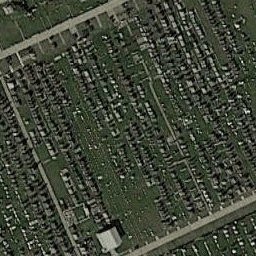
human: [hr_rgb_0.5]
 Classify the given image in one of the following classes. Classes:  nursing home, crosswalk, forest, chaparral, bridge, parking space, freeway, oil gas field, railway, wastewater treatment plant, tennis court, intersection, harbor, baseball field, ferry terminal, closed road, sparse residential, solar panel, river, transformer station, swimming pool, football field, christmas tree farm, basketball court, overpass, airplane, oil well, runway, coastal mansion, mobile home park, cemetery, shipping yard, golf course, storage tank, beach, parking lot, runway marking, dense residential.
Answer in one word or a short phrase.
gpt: cemetery